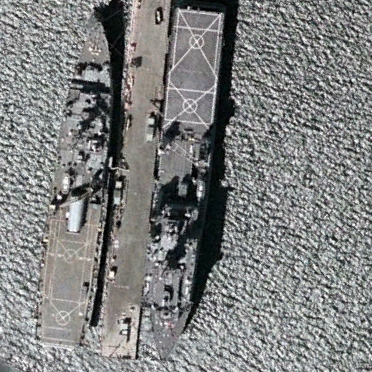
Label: combat